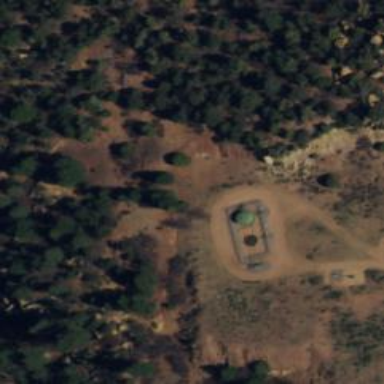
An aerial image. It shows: Storage tank with man-made structure.